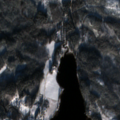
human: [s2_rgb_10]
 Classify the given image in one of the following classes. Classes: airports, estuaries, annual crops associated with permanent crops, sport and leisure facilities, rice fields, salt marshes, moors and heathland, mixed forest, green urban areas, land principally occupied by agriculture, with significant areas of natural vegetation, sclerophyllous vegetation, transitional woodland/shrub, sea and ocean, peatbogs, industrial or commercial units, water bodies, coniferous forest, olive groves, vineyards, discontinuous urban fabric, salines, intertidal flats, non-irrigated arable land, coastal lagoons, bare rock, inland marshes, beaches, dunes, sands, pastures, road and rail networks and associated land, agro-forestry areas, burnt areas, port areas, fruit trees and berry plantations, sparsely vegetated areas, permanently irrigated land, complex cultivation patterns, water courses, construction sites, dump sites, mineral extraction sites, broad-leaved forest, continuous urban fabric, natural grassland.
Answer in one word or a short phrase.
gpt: coniferous forest, mixed forest, transitional woodland/shrub, water bodies